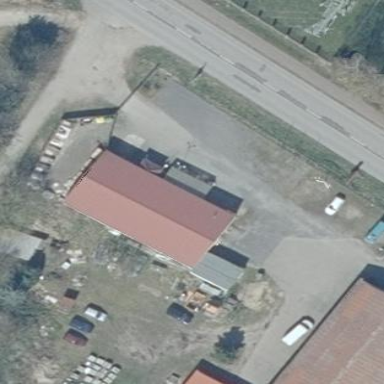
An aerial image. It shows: Commercial building housing car repair shop.